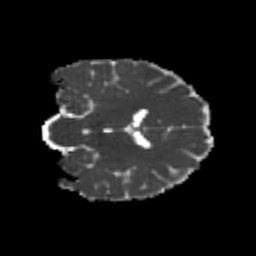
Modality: MD
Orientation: coronal
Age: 22
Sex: female
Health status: healthy
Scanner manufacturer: philips
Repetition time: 7.388 s
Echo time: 0.08599 s